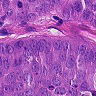
Metastatic tissue present: yes